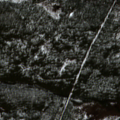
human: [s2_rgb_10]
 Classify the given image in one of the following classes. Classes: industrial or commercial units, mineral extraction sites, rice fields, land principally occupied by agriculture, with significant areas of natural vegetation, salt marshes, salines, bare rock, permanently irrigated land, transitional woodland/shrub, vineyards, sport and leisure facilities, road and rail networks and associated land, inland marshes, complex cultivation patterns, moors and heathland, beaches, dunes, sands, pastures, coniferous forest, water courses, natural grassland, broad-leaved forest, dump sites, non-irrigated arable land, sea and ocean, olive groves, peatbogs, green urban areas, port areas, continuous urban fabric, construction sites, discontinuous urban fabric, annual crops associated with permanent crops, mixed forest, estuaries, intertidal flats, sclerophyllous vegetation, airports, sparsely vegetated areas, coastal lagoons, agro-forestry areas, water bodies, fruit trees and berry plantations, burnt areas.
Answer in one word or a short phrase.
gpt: coniferous forest, peatbogs